Field crop: maize
Growth stage: 2
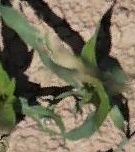
Species: maize